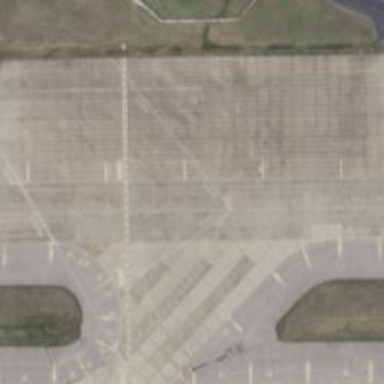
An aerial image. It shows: Apron at the airport.